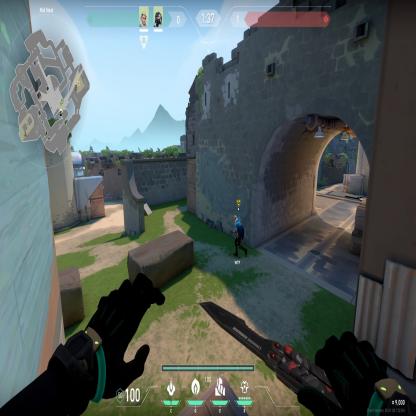
Label: teammate